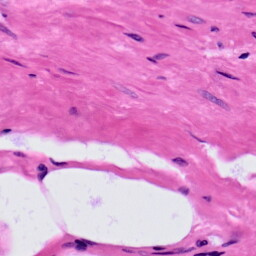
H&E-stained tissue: Prostate